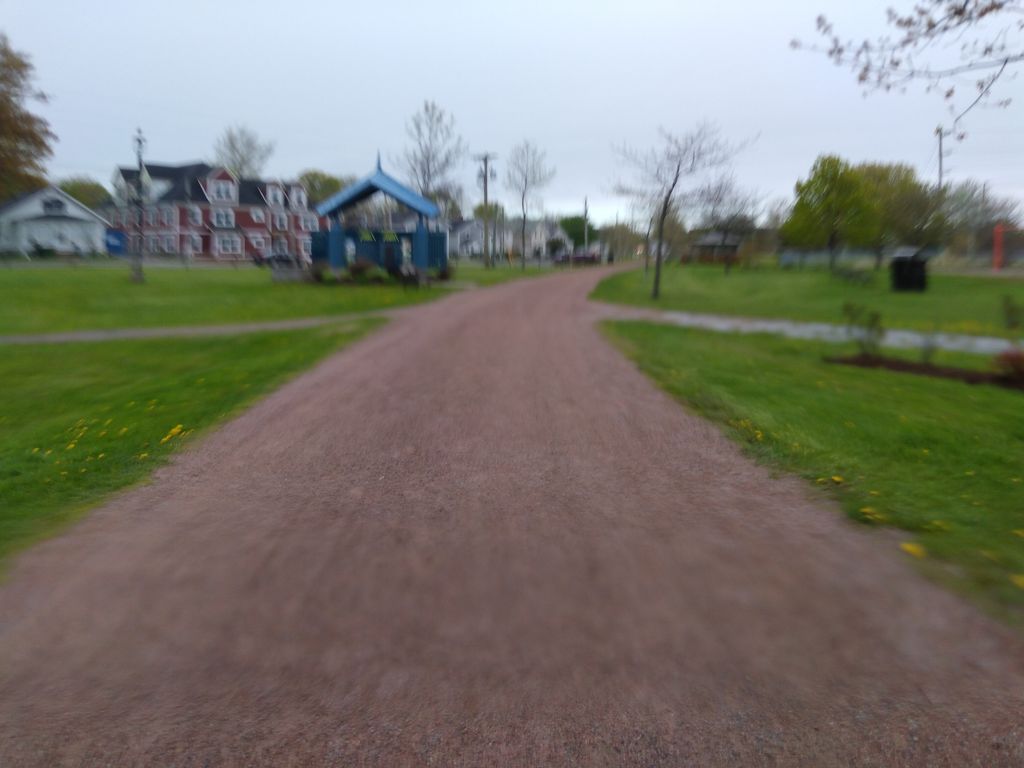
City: charlottetown